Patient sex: M
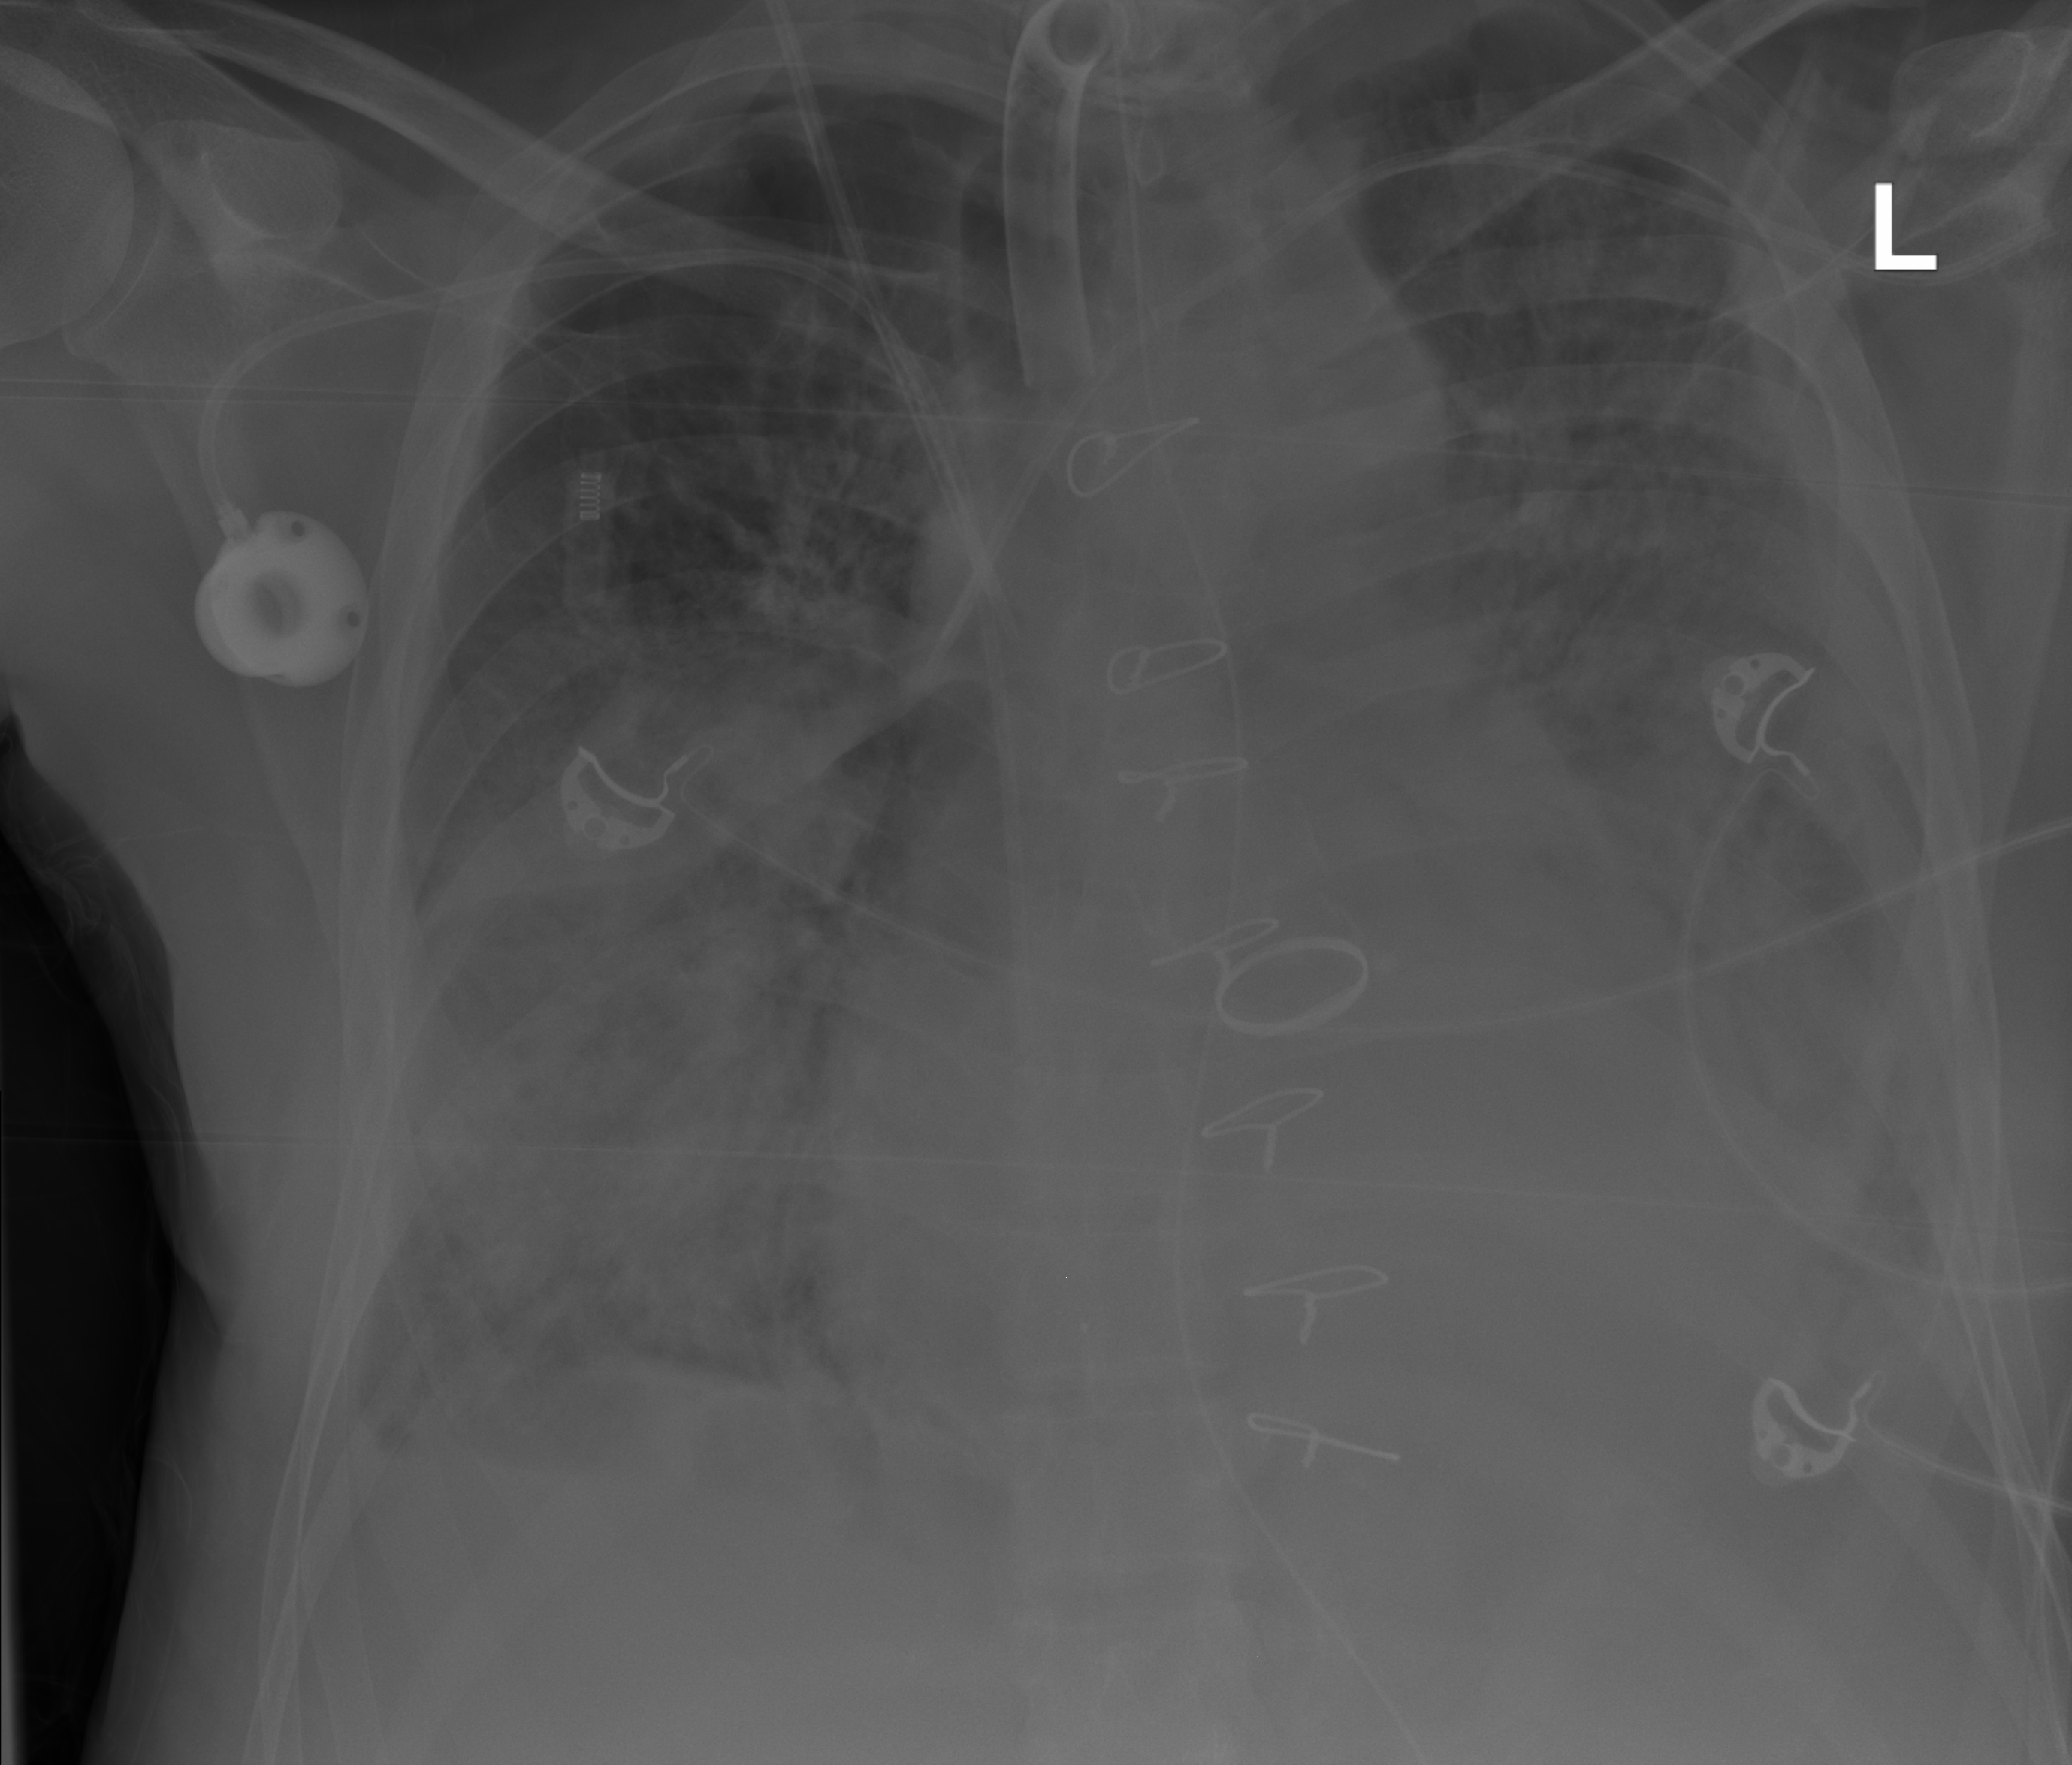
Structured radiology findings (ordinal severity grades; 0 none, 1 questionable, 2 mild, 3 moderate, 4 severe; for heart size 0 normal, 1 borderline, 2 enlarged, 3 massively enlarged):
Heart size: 1
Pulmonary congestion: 2
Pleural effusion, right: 2
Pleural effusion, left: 3
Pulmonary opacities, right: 3
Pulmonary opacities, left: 3
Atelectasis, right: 3
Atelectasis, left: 3